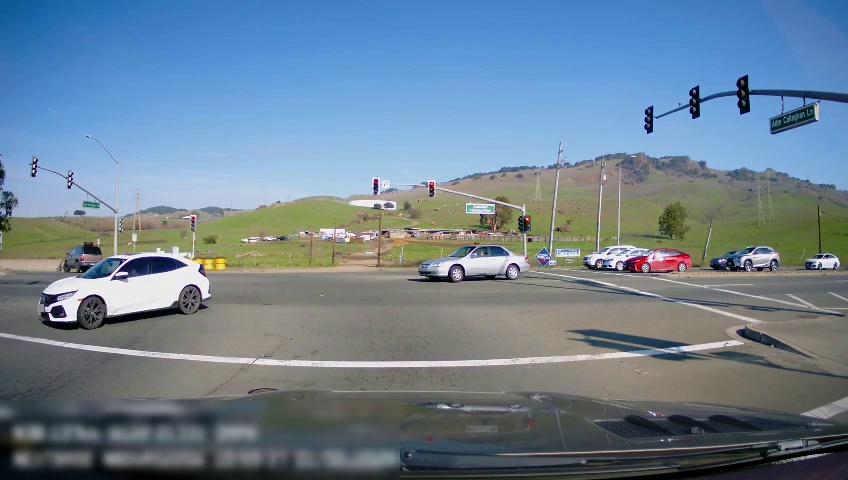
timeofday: Day
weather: Sunny
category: Drivable Space
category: Vehicles | SUV
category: Vehicles | Car
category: Vehicles | SUV
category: Vehicles | Car
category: Vehicles | Car
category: Vehicles | Car
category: Vehicles | Car
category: Vehicles | SUV
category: Vehicles | SUV
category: Lanes | Opposite Lane
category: Traffic | Lights
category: Traffic | Lights
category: Traffic | Lights
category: Traffic | Lights
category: Traffic | Lights
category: Traffic | Lights
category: Traffic | Lights
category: Traffic | Signs
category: Traffic | Lights
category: Traffic | Lights
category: Traffic | Signs
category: Traffic | Lights
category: Traffic | Lights
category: Traffic | Signs